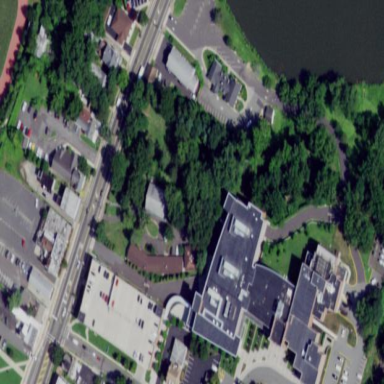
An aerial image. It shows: Courthouse building.